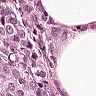
Metastatic tissue present: yes